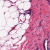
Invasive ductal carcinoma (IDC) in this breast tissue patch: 0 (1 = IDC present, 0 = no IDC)